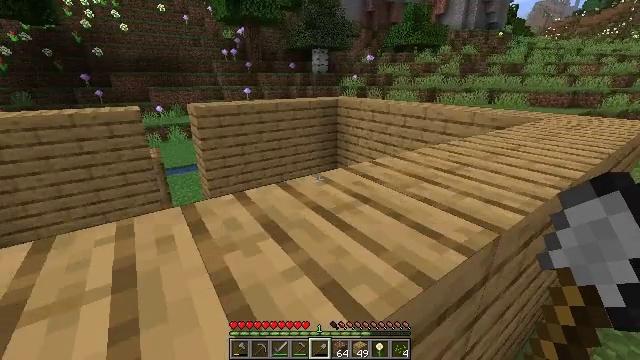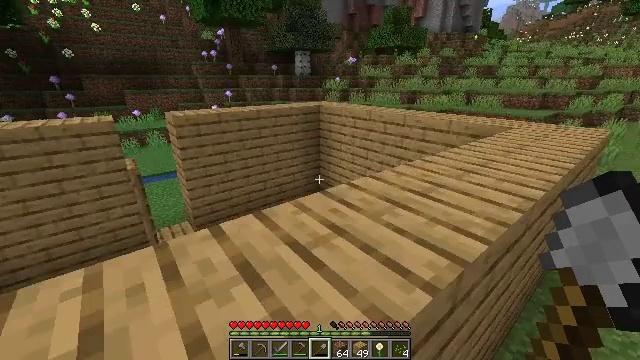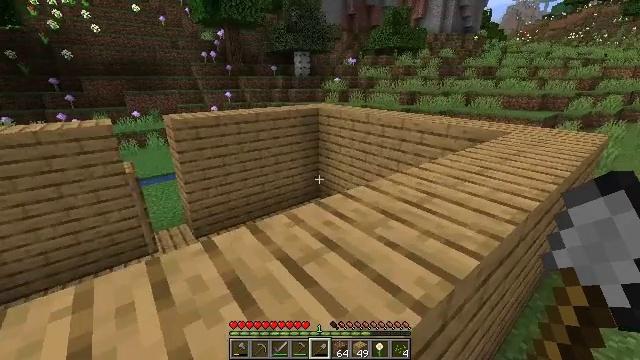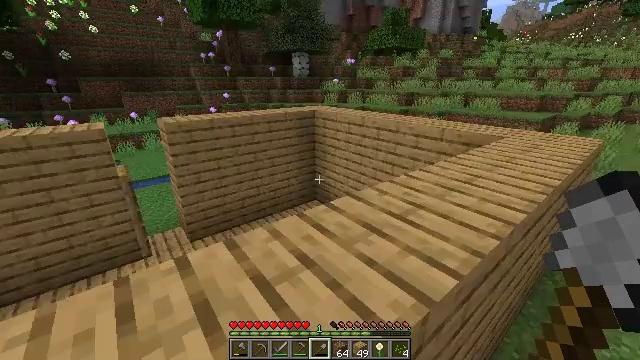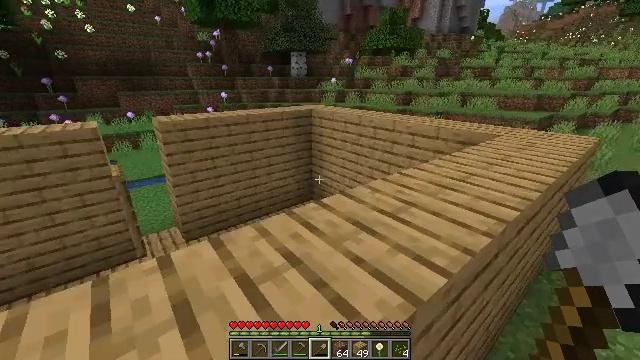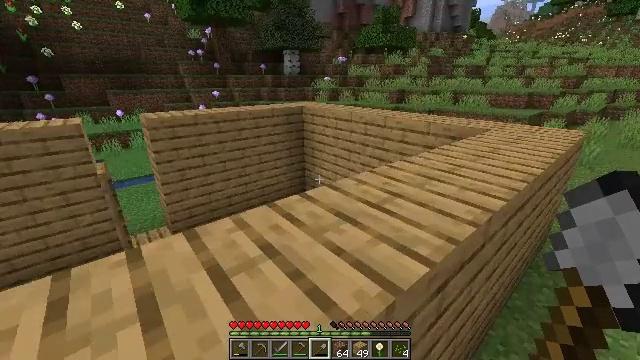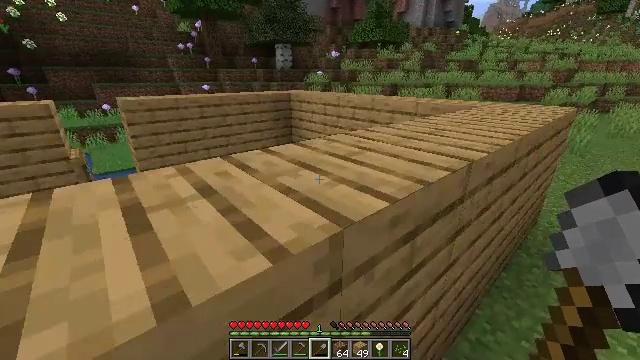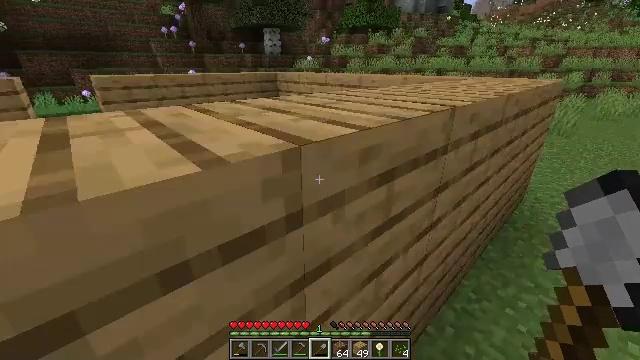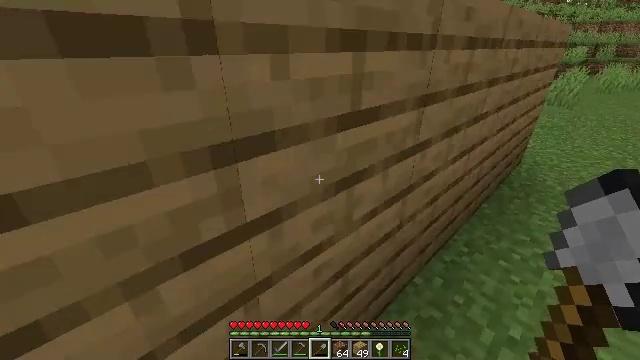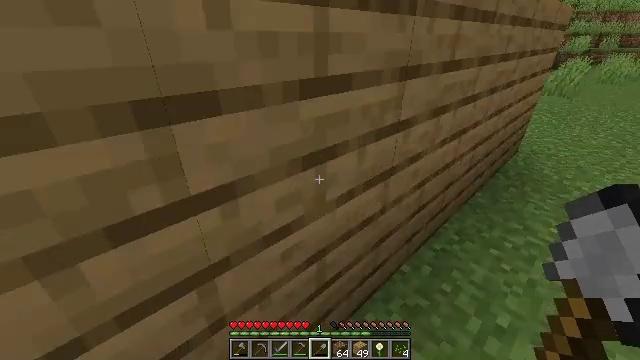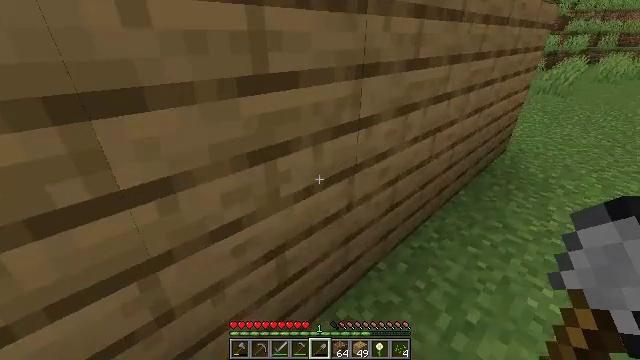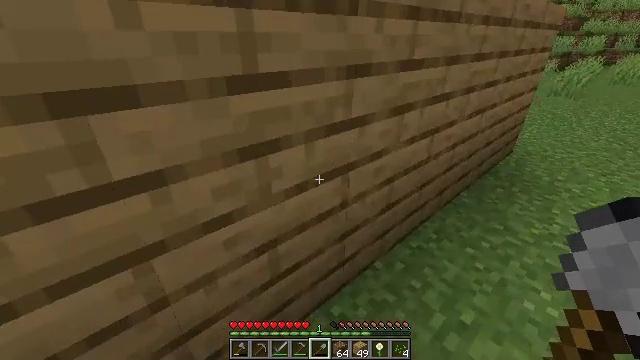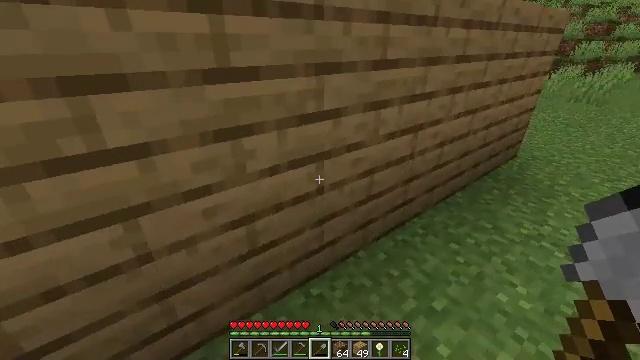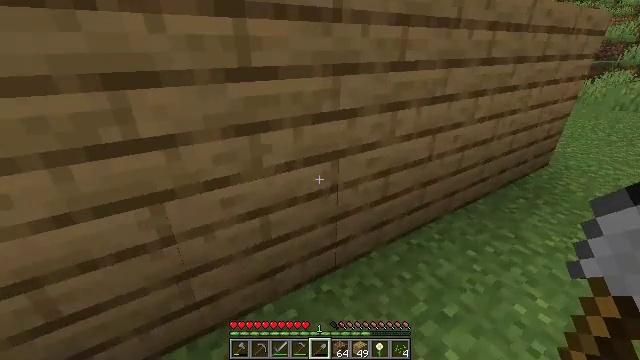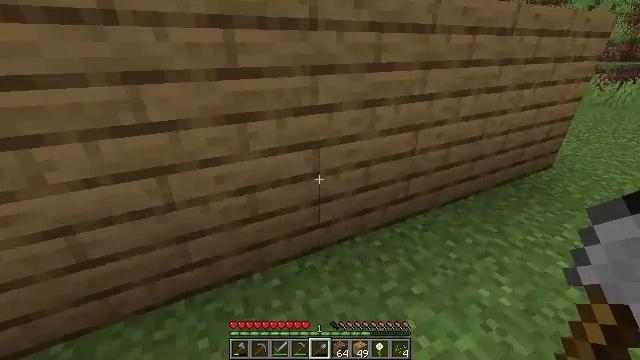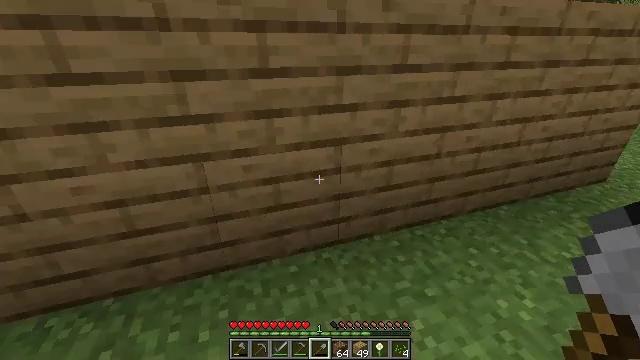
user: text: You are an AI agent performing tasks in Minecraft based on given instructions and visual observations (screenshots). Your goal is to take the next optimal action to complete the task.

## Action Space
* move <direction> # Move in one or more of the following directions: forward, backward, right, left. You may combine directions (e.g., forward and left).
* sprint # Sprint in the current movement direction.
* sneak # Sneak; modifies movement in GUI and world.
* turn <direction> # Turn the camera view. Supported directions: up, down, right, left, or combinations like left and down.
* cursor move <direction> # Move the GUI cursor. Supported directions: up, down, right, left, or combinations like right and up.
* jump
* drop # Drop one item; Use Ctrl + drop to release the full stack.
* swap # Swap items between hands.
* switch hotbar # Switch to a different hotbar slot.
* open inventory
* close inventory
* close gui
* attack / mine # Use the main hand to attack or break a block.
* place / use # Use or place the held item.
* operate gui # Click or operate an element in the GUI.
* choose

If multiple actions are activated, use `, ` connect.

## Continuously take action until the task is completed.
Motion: motion action
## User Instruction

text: Collect the oak planks from the structure.
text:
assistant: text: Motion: move forward and move right, turn right
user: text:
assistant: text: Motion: move right
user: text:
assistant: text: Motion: move right
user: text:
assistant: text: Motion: move right
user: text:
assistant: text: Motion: move right, turn right
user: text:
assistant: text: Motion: move right, turn right
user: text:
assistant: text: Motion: move right, turn right and down
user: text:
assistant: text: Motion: move right, turn down
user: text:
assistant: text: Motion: move right, turn down
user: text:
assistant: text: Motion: move back and move right
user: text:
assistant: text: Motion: move back and move right, turn left
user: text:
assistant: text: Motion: move back and move right, turn left
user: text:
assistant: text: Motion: move back and move right, turn left
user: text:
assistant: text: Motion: move back and move right, turn left
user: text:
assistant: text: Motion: move back and move right, turn left
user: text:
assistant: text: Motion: move back and move right
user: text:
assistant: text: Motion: move back and move right, turn left
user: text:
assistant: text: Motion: move back
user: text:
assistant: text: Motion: move back
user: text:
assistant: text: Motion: move back
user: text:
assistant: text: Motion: move back, turn up
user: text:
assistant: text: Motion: turn up
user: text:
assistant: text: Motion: turn up
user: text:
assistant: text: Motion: no_op
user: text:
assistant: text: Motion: move forward, turn left and up
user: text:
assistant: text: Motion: move forward, turn left and up
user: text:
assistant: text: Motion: move forward, turn left
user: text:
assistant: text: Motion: move forward
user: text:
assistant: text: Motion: move forward
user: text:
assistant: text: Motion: move forward